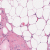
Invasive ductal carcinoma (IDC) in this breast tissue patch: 0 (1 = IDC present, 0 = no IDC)